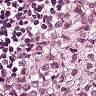
Metastatic tissue present: yes